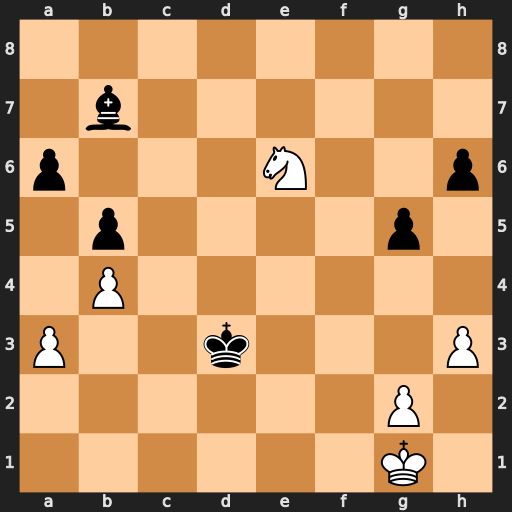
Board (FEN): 8/1b6/p3N2p/1p4p1/1P6/P2k3P/6P1/6K1
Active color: w
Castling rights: -
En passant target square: -
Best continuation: Nc5+ Kc4 Nxb7